Current action and preconditions to check: trajectory_clear

Your task: For each precondition in the list above, predict whether it will hold at this action.

Consider the current scene as observed from the mobile robot's camera, and analyze the predicted future states of all dynamic agents (e.g., people, animals, vehicles, or any moving entities) within the NEXT SECOND.

IMPORTANT: Only answer "very likely" if you are absolutely certain—based on strong, clear evidence—that a dynamic agent will violate the precondition in the predicted future state. Do NOT answer "very likely" for unlikely, ambiguous, or low-probability risks.

Ask yourself for each precondition: Is there a high probability, with clear and convincing evidence, that the predicted future states of any dynamic agent will interfere with the predicted future state of the currently executing action within the NEXT SECOND, causing that precondition to fail?

Assess the risk level based on these predictions. Use "likely" or "very likely" if motions create a clear risk of interference.

Use "neutral" or "improbable" if agents are nearby but their predicted paths are clearly diverging or non-conflicting.

Failure Risk Categories: "very improbable", "improbable", "neutral", "likely", "very likely"

Answer Format: Output ONLY the probability_of_failure value from these categories: "very improbable", "improbable", "neutral", "likely", "very likely"

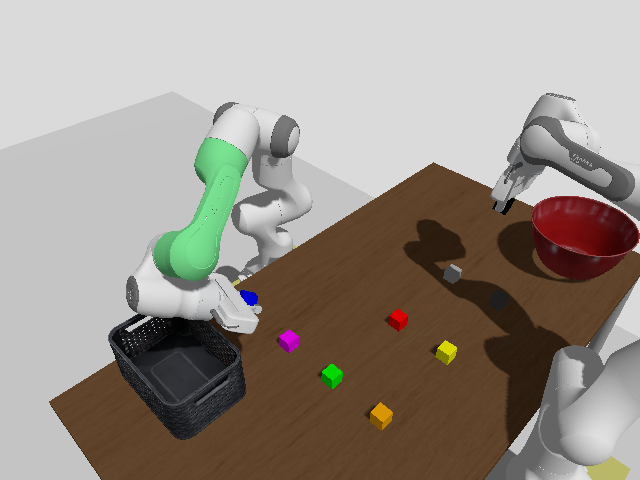

Answer: very improbable